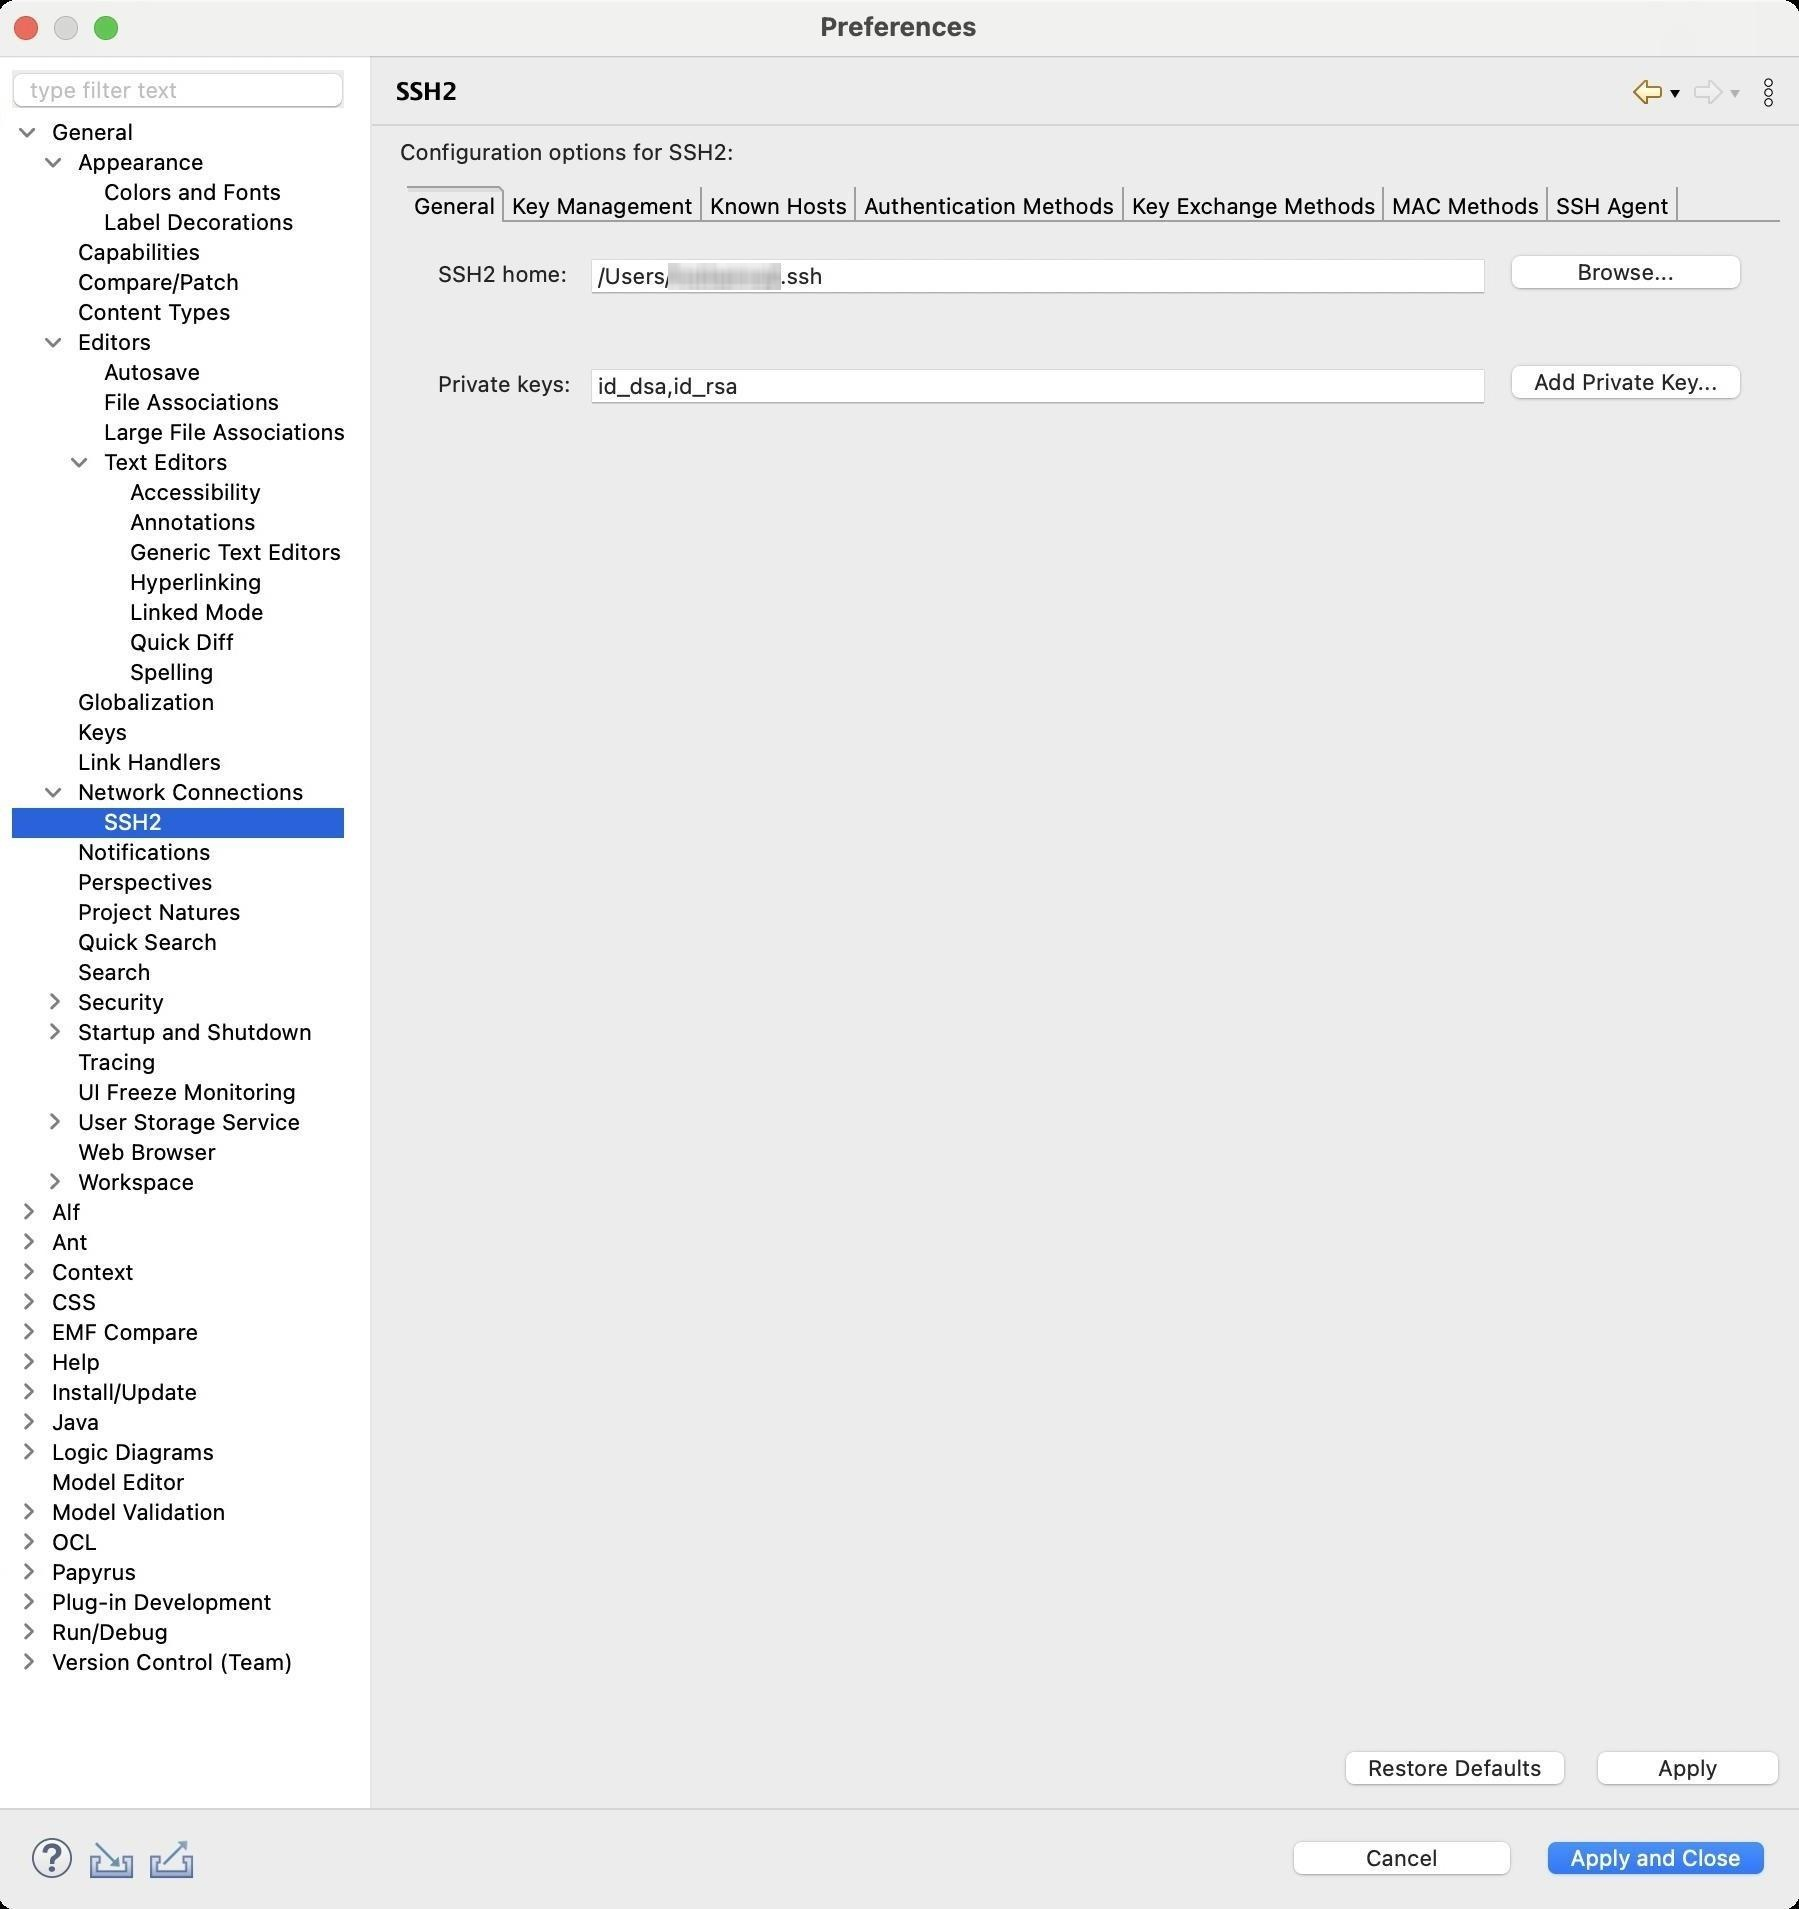
Accessibility tree:
{"name": "Preferences", "role": "AXWindow", "description": null, "role_description": "standard window", "value": null, "position": "480.00;95.00", "size": "901;955", "children": [{"name": "Apply_and_Close", "role": "AXButton", "description": null, "role_description": "button", "value": null, "position": "769.00;917.00", "size": "120;27", "children": []}, {"name": "Cancel", "role": "AXButton", "description": null, "role_description": "button", "value": null, "position": "642.00;917.00", "size": "120;27", "children": []}, {"name": null, "role": "AXToolbar", "description": null, "role_description": "toolbar", "value": null, "position": "12.00;915.00", "size": "90;30", "children": [{"name": "Help", "role": "AXCheckBox", "description": null, "role_description": "checkbox", "value": 0, "position": "12.00;915.00", "size": "30;30", "children": []}, {"name": "Import", "role": "AXButton", "description": null, "role_description": "button", "value": null, "position": "42.00;915.00", "size": "30;30", "children": []}, {"name": "Export", "role": "AXButton", "description": null, "role_description": "button", "value": null, "position": "72.00;915.00", "size": "30;30", "children": []}]}, {"name": null, "role": "AXScrollArea", "description": null, "role_description": "scroll area", "value": null, "position": "199.00;69.00", "size": "697;830", "children": [{"name": "Apply", "role": "AXButton", "description": null, "role_description": "button", "value": null, "position": "794.00;872.00", "size": "102;27", "children": []}, {"name": "Restore_Defaults", "role": "AXButton", "description": null, "role_description": "button", "value": null, "position": "668.00;872.00", "size": "121;27", "children": []}, {"name": "General", "role": "AXTabGroup", "description": "", "role_description": "tab group", "value": "{\n    \"name\": \"General\",\n    \"role\": \"AXRadioButton\",\n    \"description\": \"\",\n    \"role_description\": \"tab\",\n    \"value\": true,\n    \"position\": \"204.00;93.00\",\n    \"size\": \"49;17\",\n    \"children\": []\n}", "position": "204.00;93.00", "size": "687;769", "children": [{"name": "General", "role": "AXRadioButton", "description": "", "role_description": "tab", "value": true, "position": "204.00;93.00", "size": "49;17", "children": []}, {"name": "Key_Management", "role": "AXRadioButton", "description": "", "role_description": "tab", "value": false, "position": "253.00;93.00", "size": "99;17", "children": []}, {"name": "Known_Hosts", "role": "AXRadioButton", "description": "", "role_description": "tab", "value": false, "position": "352.00;93.00", "size": "77;17", "children": []}, {"name": "Authentication_Methods", "role": "AXRadioButton", "description": "", "role_description": "tab", "value": false, "position": "429.00;93.00", "size": "134;17", "children": []}, {"name": "Key_Exchange_Methods", "role": "AXRadioButton", "description": "", "role_description": "tab", "value": false, "position": "563.00;93.00", "size": "130;17", "children": []}, {"name": "MAC_Methods", "role": "AXRadioButton", "description": "", "role_description": "tab", "value": false, "position": "693.00;93.00", "size": "82;17", "children": []}, {"name": "SSH_Agent", "role": "AXRadioButton", "description": "", "role_description": "tab", "value": false, "position": "775.00;93.00", "size": "65;17", "children": []}]}, {"name": null, "role": "AXStaticText", "description": null, "role_description": "text", "value": "Configuration options for SSH2:", "position": "199.00;69.00", "size": "697;14", "children": []}]}, {"name": null, "role": "AXToolbar", "description": "", "role_description": "toolbar", "value": null, "position": "814.00;35.00", "size": "82;22", "children": [{"name": "Back_to_Network_Connections", "role": "AXMenuButton", "description": null, "role_description": "menu button", "value": null, "position": "814.00;35.00", "size": "22;22", "children": []}, {"name": "Forward", "role": "AXMenuButton", "description": null, "role_description": "menu button", "value": null, "position": "844.00;35.00", "size": "22;22", "children": []}, {"name": "Additional_Dialog_Actions", "role": "AXButton", "description": null, "role_description": "button", "value": null, "position": "874.00;35.00", "size": "22;22", "children": []}]}, {"name": null, "role": "AXStaticText", "description": "", "role_description": "text", "value": "SSH2", "position": "196.00;35.00", "size": "611;21", "children": []}, {"name": null, "role": "AXSplitter", "description": null, "role_description": "splitter", "value": 180, "position": "180.00;28.00", "size": "5;876", "children": []}, {"name": null, "role": "AXScrollArea", "description": null, "role_description": "scroll area", "value": null, "position": "7.00;59.00", "size": "166;845", "children": [{"name": null, "role": "AXOutline", "description": null, "role_description": "outline", "value": null, "position": "7.00;59.00", "size": "167;845", "children": [{"name": null, "role": "AXRow", "description": null, "role_description": "outline row", "value": null, "position": "7.00;59.00", "size": "167;15", "children": [{"name": null, "role": "AXGroup", "description": null, "role_description": "group", "value": null, "position": "7.00;59.00", "size": "167;15", "children": [{"name": null, "role": "AXDisclosureTriangle", "description": null, "role_description": "disclosure triangle", "value": 1, "position": "9.00;59.00", "size": "12;14", "children": []}, {"name": null, "role": "AXStaticText", "description": null, "role_description": "text", "value": "General", "position": "25.00;59.00", "size": "148;14", "children": []}]}]}, {"name": null, "role": "AXRow", "description": null, "role_description": "outline row", "value": null, "position": "7.00;74.00", "size": "167;15", "children": [{"name": null, "role": "AXGroup", "description": null, "role_description": "group", "value": null, "position": "7.00;74.00", "size": "167;15", "children": [{"name": null, "role": "AXDisclosureTriangle", "description": null, "role_description": "disclosure triangle", "value": 1, "position": "22.00;74.00", "size": "12;14", "children": []}, {"name": null, "role": "AXStaticText", "description": null, "role_description": "text", "value": "Appearance", "position": "38.00;74.00", "size": "135;14", "children": []}]}]}, {"name": null, "role": "AXRow", "description": null, "role_description": "outline row", "value": null, "position": "7.00;89.00", "size": "167;15", "children": [{"name": null, "role": "AXStaticText", "description": null, "role_description": "text", "value": "Colors and Fonts", "position": "51.00;89.00", "size": "122;14", "children": []}]}, {"name": null, "role": "AXRow", "description": null, "role_description": "outline row", "value": null, "position": "7.00;104.00", "size": "167;15", "children": [{"name": null, "role": "AXStaticText", "description": null, "role_description": "text", "value": "Label Decorations", "position": "51.00;104.00", "size": "122;14", "children": []}]}, {"name": null, "role": "AXRow", "description": null, "role_description": "outline row", "value": null, "position": "7.00;119.00", "size": "167;15", "children": [{"name": null, "role": "AXStaticText", "description": null, "role_description": "text", "value": "Capabilities", "position": "38.00;119.00", "size": "135;14", "children": []}]}, {"name": null, "role": "AXRow", "description": null, "role_description": "outline row", "value": null, "position": "7.00;134.00", "size": "167;15", "children": [{"name": null, "role": "AXStaticText", "description": null, "role_description": "text", "value": "Compare/Patch", "position": "38.00;134.00", "size": "135;14", "children": []}]}, {"name": null, "role": "AXRow", "description": null, "role_description": "outline row", "value": null, "position": "7.00;149.00", "size": "167;15", "children": [{"name": null, "role": "AXStaticText", "description": null, "role_description": "text", "value": "Content Types", "position": "38.00;149.00", "size": "135;14", "children": []}]}, {"name": null, "role": "AXRow", "description": null, "role_description": "outline row", "value": null, "position": "7.00;164.00", "size": "167;15", "children": [{"name": null, "role": "AXGroup", "description": null, "role_description": "group", "value": null, "position": "7.00;164.00", "size": "167;15", "children": [{"name": null, "role": "AXDisclosureTriangle", "description": null, "role_description": "disclosure triangle", "value": 1, "position": "22.00;164.00", "size": "12;14", "children": []}, {"name": null, "role": "AXStaticText", "description": null, "role_description": "text", "value": "Editors", "position": "38.00;164.00", "size": "135;14", "children": []}]}]}, {"name": null, "role": "AXRow", "description": null, "role_description": "outline row", "value": null, "position": "7.00;179.00", "size": "167;15", "children": [{"name": null, "role": "AXStaticText", "description": null, "role_description": "text", "value": "Autosave", "position": "51.00;179.00", "size": "122;14", "children": []}]}, {"name": null, "role": "AXRow", "description": null, "role_description": "outline row", "value": null, "position": "7.00;194.00", "size": "167;15", "children": [{"name": null, "role": "AXStaticText", "description": null, "role_description": "text", "value": "File Associations", "position": "51.00;194.00", "size": "122;14", "children": []}]}, {"name": null, "role": "AXRow", "description": null, "role_description": "outline row", "value": null, "position": "7.00;209.00", "size": "167;15", "children": [{"name": null, "role": "AXStaticText", "description": null, "role_description": "text", "value": "Large File Associations", "position": "51.00;209.00", "size": "122;14", "children": []}]}, {"name": null, "role": "AXRow", "description": null, "role_description": "outline row", "value": null, "position": "7.00;224.00", "size": "167;15", "children": [{"name": null, "role": "AXGroup", "description": null, "role_description": "group", "value": null, "position": "7.00;224.00", "size": "167;15", "children": [{"name": null, "role": "AXDisclosureTriangle", "description": null, "role_description": "disclosure triangle", "value": 1, "position": "35.00;224.00", "size": "12;14", "children": []}, {"name": null, "role": "AXStaticText", "description": null, "role_description": "text", "value": "Text Editors", "position": "51.00;224.00", "size": "122;14", "children": []}]}]}, {"name": null, "role": "AXRow", "description": null, "role_description": "outline row", "value": null, "position": "7.00;239.00", "size": "167;15", "children": [{"name": null, "role": "AXStaticText", "description": null, "role_description": "text", "value": "Accessibility", "position": "64.00;239.00", "size": "109;14", "children": []}]}, {"name": null, "role": "AXRow", "description": null, "role_description": "outline row", "value": null, "position": "7.00;254.00", "size": "167;15", "children": [{"name": null, "role": "AXStaticText", "description": null, "role_description": "text", "value": "Annotations", "position": "64.00;254.00", "size": "109;14", "children": []}]}, {"name": null, "role": "AXRow", "description": null, "role_description": "outline row", "value": null, "position": "7.00;269.00", "size": "167;15", "children": [{"name": null, "role": "AXStaticText", "description": null, "role_description": "text", "value": "Generic Text Editors", "position": "64.00;269.00", "size": "109;14", "children": []}]}, {"name": null, "role": "AXRow", "description": null, "role_description": "outline row", "value": null, "position": "7.00;284.00", "size": "167;15", "children": [{"name": null, "role": "AXStaticText", "description": null, "role_description": "text", "value": "Hyperlinking", "position": "64.00;284.00", "size": "109;14", "children": []}]}, {"name": null, "role": "AXRow", "description": null, "role_description": "outline row", "value": null, "position": "7.00;299.00", "size": "167;15", "children": [{"name": null, "role": "AXStaticText", "description": null, "role_description": "text", "value": "Linked Mode", "position": "64.00;299.00", "size": "109;14", "children": []}]}, {"name": null, "role": "AXRow", "description": null, "role_description": "outline row", "value": null, "position": "7.00;314.00", "size": "167;15", "children": [{"name": null, "role": "AXStaticText", "description": null, "role_description": "text", "value": "Quick Diff", "position": "64.00;314.00", "size": "109;14", "children": []}]}, {"name": null, "role": "AXRow", "description": null, "role_description": "outline row", "value": null, "position": "7.00;329.00", "size": "167;15", "children": [{"name": null, "role": "AXStaticText", "description": null, "role_description": "text", "value": "Spelling", "position": "64.00;329.00", "size": "109;14", "children": []}]}, {"name": null, "role": "AXRow", "description": null, "role_description": "outline row", "value": null, "position": "7.00;344.00", "size": "167;15", "children": [{"name": null, "role": "AXStaticText", "description": null, "role_description": "text", "value": "Globalization", "position": "38.00;344.00", "size": "135;14", "children": []}]}, {"name": null, "role": "AXRow", "description": null, "role_description": "outline row", "value": null, "position": "7.00;359.00", "size": "167;15", "children": [{"name": null, "role": "AXStaticText", "description": null, "role_description": "text", "value": "Keys", "position": "38.00;359.00", "size": "135;14", "children": []}]}, {"name": null, "role": "AXRow", "description": null, "role_description": "outline row", "value": null, "position": "7.00;374.00", "size": "167;15", "children": [{"name": null, "role": "AXStaticText", "description": null, "role_description": "text", "value": "Link Handlers", "position": "38.00;374.00", "size": "135;14", "children": []}]}, {"name": null, "role": "AXRow", "description": null, "role_description": "outline row", "value": null, "position": "7.00;389.00", "size": "167;15", "children": [{"name": null, "role": "AXGroup", "description": null, "role_description": "group", "value": null, "position": "7.00;389.00", "size": "167;15", "children": [{"name": null, "role": "AXDisclosureTriangle", "description": null, "role_description": "disclosure triangle", "value": 1, "position": "22.00;389.00", "size": "12;14", "children": []}, {"name": null, "role": "AXStaticText", "description": null, "role_description": "text", "value": "Network Connections", "position": "38.00;389.00", "size": "135;14", "children": []}]}]}, {"name": null, "role": "AXRow", "description": null, "role_description": "outline row", "value": null, "position": "7.00;404.00", "size": "167;15", "children": [{"name": null, "role": "AXStaticText", "description": null, "role_description": "text", "value": "SSH2", "position": "51.00;404.00", "size": "122;14", "children": []}]}, {"name": null, "role": "AXRow", "description": null, "role_description": "outline row", "value": null, "position": "7.00;419.00", "size": "167;15", "children": [{"name": null, "role": "AXStaticText", "description": null, "role_description": "text", "value": "Notifications", "position": "38.00;419.00", "size": "135;14", "children": []}]}, {"name": null, "role": "AXRow", "description": null, "role_description": "outline row", "value": null, "position": "7.00;434.00", "size": "167;15", "children": [{"name": null, "role": "AXStaticText", "description": null, "role_description": "text", "value": "Perspectives", "position": "38.00;434.00", "size": "135;14", "children": []}]}, {"name": null, "role": "AXRow", "description": null, "role_description": "outline row", "value": null, "position": "7.00;449.00", "size": "167;15", "children": [{"name": null, "role": "AXStaticText", "description": null, "role_description": "text", "value": "Project Natures", "position": "38.00;449.00", "size": "135;14", "children": []}]}, {"name": null, "role": "AXRow", "description": null, "role_description": "outline row", "value": null, "position": "7.00;464.00", "size": "167;15", "children": [{"name": null, "role": "AXStaticText", "description": null, "role_description": "text", "value": "Quick Search", "position": "38.00;464.00", "size": "135;14", "children": []}]}, {"name": null, "role": "AXRow", "description": null, "role_description": "outline row", "value": null, "position": "7.00;479.00", "size": "167;15", "children": [{"name": null, "role": "AXStaticText", "description": null, "role_description": "text", "value": "Search", "position": "38.00;479.00", "size": "135;14", "children": []}]}, {"name": null, "role": "AXRow", "description": null, "role_description": "outline row", "value": null, "position": "7.00;494.00", "size": "167;15", "children": [{"name": null, "role": "AXGroup", "description": null, "role_description": "group", "value": null, "position": "7.00;494.00", "size": "167;15", "children": [{"name": null, "role": "AXDisclosureTriangle", "description": null, "role_description": "disclosure triangle", "value": 0, "position": "22.00;494.00", "size": "12;14", "children": []}, {"name": null, "role": "AXStaticText", "description": null, "role_description": "text", "value": "Security", "position": "38.00;494.00", "size": "135;14", "children": []}]}]}, {"name": null, "role": "AXRow", "description": null, "role_description": "outline row", "value": null, "position": "7.00;509.00", "size": "167;15", "children": [{"name": null, "role": "AXGroup", "description": null, "role_description": "group", "value": null, "position": "7.00;509.00", "size": "167;15", "children": [{"name": null, "role": "AXDisclosureTriangle", "description": null, "role_description": "disclosure triangle", "value": 0, "position": "22.00;509.00", "size": "12;14", "children": []}, {"name": null, "role": "AXStaticText", "description": null, "role_description": "text", "value": "Startup and Shutdown", "position": "38.00;509.00", "size": "135;14", "children": []}]}]}, {"name": null, "role": "AXRow", "description": null, "role_description": "outline row", "value": null, "position": "7.00;524.00", "size": "167;15", "children": [{"name": null, "role": "AXStaticText", "description": null, "role_description": "text", "value": "Tracing", "position": "38.00;524.00", "size": "135;14", "children": []}]}, {"name": null, "role": "AXRow", "description": null, "role_description": "outline row", "value": null, "position": "7.00;539.00", "size": "167;15", "children": [{"name": null, "role": "AXStaticText", "description": null, "role_description": "text", "value": "UI Freeze Monitoring", "position": "38.00;539.00", "size": "135;14", "children": []}]}, {"name": null, "role": "AXRow", "description": null, "role_description": "outline row", "value": null, "position": "7.00;554.00", "size": "167;15", "children": [{"name": null, "role": "AXGroup", "description": null, "role_description": "group", "value": null, "position": "7.00;554.00", "size": "167;15", "children": [{"name": null, "role": "AXDisclosureTriangle", "description": null, "role_description": "disclosure triangle", "value": 0, "position": "22.00;554.00", "size": "12;14", "children": []}, {"name": null, "role": "AXStaticText", "description": null, "role_description": "text", "value": "User Storage Service", "position": "38.00;554.00", "size": "135;14", "children": []}]}]}, {"name": null, "role": "AXRow", "description": null, "role_description": "outline row", "value": null, "position": "7.00;569.00", "size": "167;15", "children": [{"name": null, "role": "AXStaticText", "description": null, "role_description": "text", "value": "Web Browser", "position": "38.00;569.00", "size": "135;14", "children": []}]}, {"name": null, "role": "AXRow", "description": null, "role_description": "outline row", "value": null, "position": "7.00;584.00", "size": "167;15", "children": [{"name": null, "role": "AXGroup", "description": null, "role_description": "group", "value": null, "position": "7.00;584.00", "size": "167;15", "children": [{"name": null, "role": "AXDisclosureTriangle", "description": null, "role_description": "disclosure triangle", "value": 0, "position": "22.00;584.00", "size": "12;14", "children": []}, {"name": null, "role": "AXStaticText", "description": null, "role_description": "text", "value": "Workspace", "position": "38.00;584.00", "size": "135;14", "children": []}]}]}, {"name": null, "role": "AXRow", "description": null, "role_description": "outline row", "value": null, "position": "7.00;599.00", "size": "167;15", "children": [{"name": null, "role": "AXGroup", "description": null, "role_description": "group", "value": null, "position": "7.00;599.00", "size": "167;15", "children": [{"name": null, "role": "AXDisclosureTriangle", "description": null, "role_description": "disclosure triangle", "value": 0, "position": "9.00;599.00", "size": "12;14", "children": []}, {"name": null, "role": "AXStaticText", "description": null, "role_description": "text", "value": "Alf", "position": "25.00;599.00", "size": "148;14", "children": []}]}]}, {"name": null, "role": "AXRow", "description": null, "role_description": "outline row", "value": null, "position": "7.00;614.00", "size": "167;15", "children": [{"name": null, "role": "AXGroup", "description": null, "role_description": "group", "value": null, "position": "7.00;614.00", "size": "167;15", "children": [{"name": null, "role": "AXDisclosureTriangle", "description": null, "role_description": "disclosure triangle", "value": 0, "position": "9.00;614.00", "size": "12;14", "children": []}, {"name": null, "role": "AXStaticText", "description": null, "role_description": "text", "value": "Ant", "position": "25.00;614.00", "size": "148;14", "children": []}]}]}, {"name": null, "role": "AXRow", "description": null, "role_description": "outline row", "value": null, "position": "7.00;629.00", "size": "167;15", "children": [{"name": null, "role": "AXGroup", "description": null, "role_description": "group", "value": null, "position": "7.00;629.00", "size": "167;15", "children": [{"name": null, "role": "AXDisclosureTriangle", "description": null, "role_description": "disclosure triangle", "value": 0, "position": "9.00;629.00", "size": "12;14", "children": []}, {"name": null, "role": "AXStaticText", "description": null, "role_description": "text", "value": "Context", "position": "25.00;629.00", "size": "148;14", "children": []}]}]}, {"name": null, "role": "AXRow", "description": null, "role_description": "outline row", "value": null, "position": "7.00;644.00", "size": "167;15", "children": [{"name": null, "role": "AXGroup", "description": null, "role_description": "group", "value": null, "position": "7.00;644.00", "size": "167;15", "children": [{"name": null, "role": "AXDisclosureTriangle", "description": null, "role_description": "disclosure triangle", "value": 0, "position": "9.00;644.00", "size": "12;14", "children": []}, {"name": null, "role": "AXStaticText", "description": null, "role_description": "text", "value": "CSS", "position": "25.00;644.00", "size": "148;14", "children": []}]}]}, {"name": null, "role": "AXRow", "description": null, "role_description": "outline row", "value": null, "position": "7.00;659.00", "size": "167;15", "children": [{"name": null, "role": "AXGroup", "description": null, "role_description": "group", "value": null, "position": "7.00;659.00", "size": "167;15", "children": [{"name": null, "role": "AXDisclosureTriangle", "description": null, "role_description": "disclosure triangle", "value": 0, "position": "9.00;659.00", "size": "12;14", "children": []}, {"name": null, "role": "AXStaticText", "description": null, "role_description": "text", "value": "EMF Compare", "position": "25.00;659.00", "size": "148;14", "children": []}]}]}, {"name": null, "role": "AXRow", "description": null, "role_description": "outline row", "value": null, "position": "7.00;674.00", "size": "167;15", "children": [{"name": null, "role": "AXGroup", "description": null, "role_description": "group", "value": null, "position": "7.00;674.00", "size": "167;15", "children": [{"name": null, "role": "AXDisclosureTriangle", "description": null, "role_description": "disclosure triangle", "value": 0, "position": "9.00;674.00", "size": "12;14", "children": []}, {"name": null, "role": "AXStaticText", "description": null, "role_description": "text", "value": "Help", "position": "25.00;674.00", "size": "148;14", "children": []}]}]}, {"name": null, "role": "AXRow", "description": null, "role_description": "outline row", "value": null, "position": "7.00;689.00", "size": "167;15", "children": [{"name": null, "role": "AXGroup", "description": null, "role_description": "group", "value": null, "position": "7.00;689.00", "size": "167;15", "children": [{"name": null, "role": "AXDisclosureTriangle", "description": null, "role_description": "disclosure triangle", "value": 0, "position": "9.00;689.00", "size": "12;14", "children": []}, {"name": null, "role": "AXStaticText", "description": null, "role_description": "text", "value": "Install/Update", "position": "25.00;689.00", "size": "148;14", "children": []}]}]}, {"name": null, "role": "AXRow", "description": null, "role_description": "outline row", "value": null, "position": "7.00;704.00", "size": "167;15", "children": [{"name": null, "role": "AXGroup", "description": null, "role_description": "group", "value": null, "position": "7.00;704.00", "size": "167;15", "children": [{"name": null, "role": "AXDisclosureTriangle", "description": null, "role_description": "disclosure triangle", "value": 0, "position": "9.00;704.00", "size": "12;14", "children": []}, {"name": null, "role": "AXStaticText", "description": null, "role_description": "text", "value": "Java", "position": "25.00;704.00", "size": "148;14", "children": []}]}]}, {"name": null, "role": "AXRow", "description": null, "role_description": "outline row", "value": null, "position": "7.00;719.00", "size": "167;15", "children": [{"name": null, "role": "AXGroup", "description": null, "role_description": "group", "value": null, "position": "7.00;719.00", "size": "167;15", "children": [{"name": null, "role": "AXDisclosureTriangle", "description": null, "role_description": "disclosure triangle", "value": 0, "position": "9.00;719.00", "size": "12;14", "children": []}, {"name": null, "role": "AXStaticText", "description": null, "role_description": "text", "value": "Logic Diagrams", "position": "25.00;719.00", "size": "148;14", "children": []}]}]}, {"name": null, "role": "AXRow", "description": null, "role_description": "outline row", "value": null, "position": "7.00;734.00", "size": "167;15", "children": [{"name": null, "role": "AXStaticText", "description": null, "role_description": "text", "value": "Model Editor", "position": "25.00;734.00", "size": "148;14", "children": []}]}, {"name": null, "role": "AXRow", "description": null, "role_description": "outline row", "value": null, "position": "7.00;749.00", "size": "167;15", "children": [{"name": null, "role": "AXGroup", "description": null, "role_description": "group", "value": null, "position": "7.00;749.00", "size": "167;15", "children": [{"name": null, "role": "AXDisclosureTriangle", "description": null, "role_description": "disclosure triangle", "value": 0, "position": "9.00;749.00", "size": "12;14", "children": []}, {"name": null, "role": "AXStaticText", "description": null, "role_description": "text", "value": "Model Validation", "position": "25.00;749.00", "size": "148;14", "children": []}]}]}, {"name": null, "role": "AXRow", "description": null, "role_description": "outline row", "value": null, "position": "7.00;764.00", "size": "167;15", "children": [{"name": null, "role": "AXGroup", "description": null, "role_description": "group", "value": null, "position": "7.00;764.00", "size": "167;15", "children": [{"name": null, "role": "AXDisclosureTriangle", "description": null, "role_description": "disclosure triangle", "value": 0, "position": "9.00;764.00", "size": "12;14", "children": []}, {"name": null, "role": "AXStaticText", "description": null, "role_description": "text", "value": "OCL", "position": "25.00;764.00", "size": "148;14", "children": []}]}]}, {"name": null, "role": "AXRow", "description": null, "role_description": "outline row", "value": null, "position": "7.00;779.00", "size": "167;15", "children": [{"name": null, "role": "AXGroup", "description": null, "role_description": "group", "value": null, "position": "7.00;779.00", "size": "167;15", "children": [{"name": null, "role": "AXDisclosureTriangle", "description": null, "role_description": "disclosure triangle", "value": 0, "position": "9.00;779.00", "size": "12;14", "children": []}, {"name": null, "role": "AXStaticText", "description": null, "role_description": "text", "value": "Papyrus", "position": "25.00;779.00", "size": "148;14", "children": []}]}]}, {"name": null, "role": "AXRow", "description": null, "role_description": "outline row", "value": null, "position": "7.00;794.00", "size": "167;15", "children": [{"name": null, "role": "AXGroup", "description": null, "role_description": "group", "value": null, "position": "7.00;794.00", "size": "167;15", "children": [{"name": null, "role": "AXDisclosureTriangle", "description": null, "role_description": "disclosure triangle", "value": 0, "position": "9.00;794.00", "size": "12;14", "children": []}, {"name": null, "role": "AXStaticText", "description": null, "role_description": "text", "value": "Plug-in Development", "position": "25.00;794.00", "size": "148;14", "children": []}]}]}, {"name": null, "role": "AXRow", "description": null, "role_description": "outline row", "value": null, "position": "7.00;809.00", "size": "167;15", "children": [{"name": null, "role": "AXGroup", "description": null, "role_description": "group", "value": null, "position": "7.00;809.00", "size": "167;15", "children": [{"name": null, "role": "AXDisclosureTriangle", "description": null, "role_description": "disclosure triangle", "value": 0, "position": "9.00;809.00", "size": "12;14", "children": []}, {"name": null, "role": "AXStaticText", "description": null, "role_description": "text", "value": "Run/Debug", "position": "25.00;809.00", "size": "148;14", "children": []}]}]}, {"name": null, "role": "AXRow", "description": null, "role_description": "outline row", "value": null, "position": "7.00;824.00", "size": "167;15", "children": [{"name": null, "role": "AXGroup", "description": null, "role_description": "group", "value": null, "position": "7.00;824.00", "size": "167;15", "children": [{"name": null, "role": "AXDisclosureTriangle", "description": null, "role_description": "disclosure triangle", "value": 0, "position": "9.00;824.00", "size": "12;14", "children": []}, {"name": null, "role": "AXStaticText", "description": null, "role_description": "text", "value": "Version Control (Team)", "position": "25.00;824.00", "size": "148;14", "children": []}]}]}, {"name": null, "role": "AXColumn", "description": null, "role_description": "column", "value": null, "position": "7.00;59.00", "size": "167;845", "children": []}]}, {"name": null, "role": "AXScrollBar", "description": null, "role_description": "scroll bar", "value": 0.0, "position": "7.00;888.00", "size": "166;16", "children": [{"name": null, "role": "AXValueIndicator", "description": null, "role_description": "value indicator", "value": 0.0, "position": "8.00;892.00", "size": "163;12", "children": []}, {"name": null, "role": "AXButton", "description": null, "role_description": "increment arrow button", "value": null, "position": "7.00;888.00", "size": "0;0", "children": []}, {"name": null, "role": "AXButton", "description": null, "role_description": "decrement arrow button", "value": null, "position": "7.00;888.00", "size": "0;0", "children": []}, {"name": null, "role": "AXButton", "description": null, "role_description": "increment page button", "value": null, "position": "171.50;892.00", "size": "2;12", "children": []}, {"name": null, "role": "AXButton", "description": null, "role_description": "decrement page button", "value": null, "position": "7.00;892.00", "size": "1;12", "children": []}]}]}, {"name": "type_filter_text", "role": "AXTextField", "description": null, "role_description": "search text field", "value": "", "position": "7.00;35.00", "size": "166;19", "children": []}, {"name": null, "role": "AXButton", "description": null, "role_description": "close button", "value": null, "position": "7.00;6.00", "size": "14;16", "children": []}, {"name": null, "role": "AXButton", "description": null, "role_description": "zoom button", "value": null, "position": "47.00;6.00", "size": "14;16", "children": [{"name": null, "role": "AXGroup", "description": null, "role_description": "group", "value": null, "position": "47.00;6.00", "size": "14;16", "children": [{"name": null, "role": "AXGroup", "description": null, "role_description": "group", "value": null, "position": "47.00;6.00", "size": "14;16", "children": []}]}]}, {"name": null, "role": "AXButton", "description": null, "role_description": "minimize button", "value": null, "position": "27.00;6.00", "size": "14;16", "children": []}, {"name": null, "role": "AXStaticText", "description": null, "role_description": "text", "value": "Preferences", "position": "409.00;5.00", "size": "83;16", "children": []}]}